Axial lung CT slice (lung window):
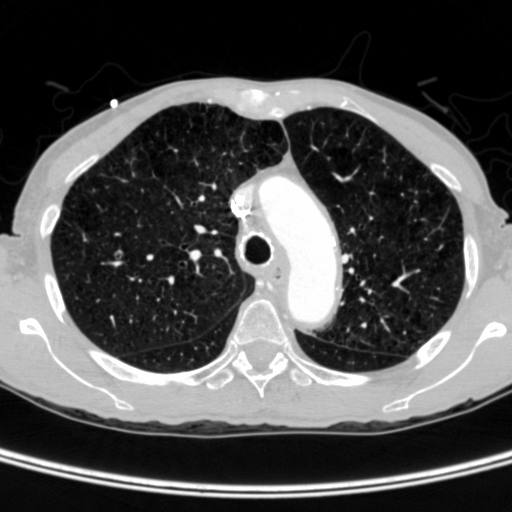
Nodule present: yes
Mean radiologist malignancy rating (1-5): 3